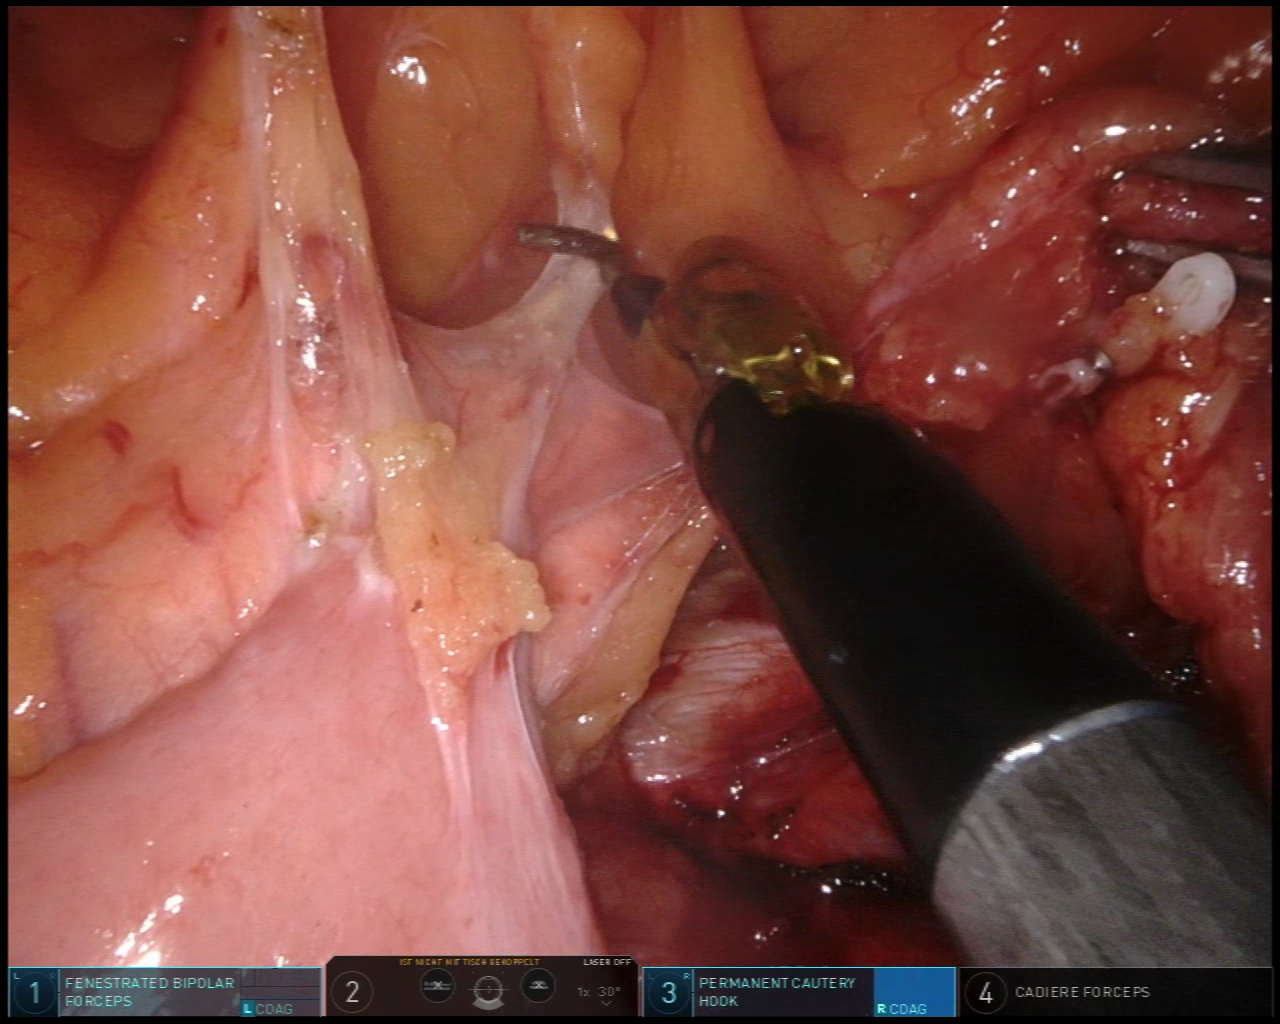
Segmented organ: pancreas
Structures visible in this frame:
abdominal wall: no
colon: no
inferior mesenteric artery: no
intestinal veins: no
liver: no
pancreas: yes
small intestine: yes
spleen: no
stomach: no
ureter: no
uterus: no
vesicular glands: no